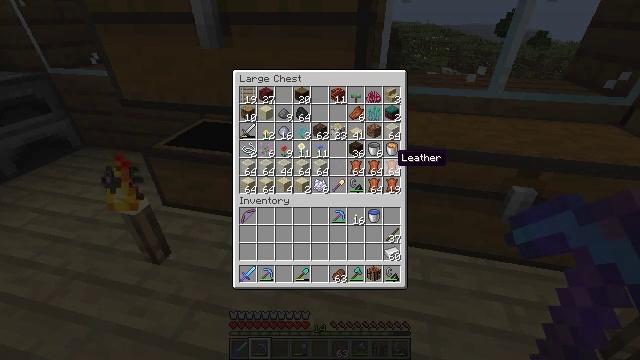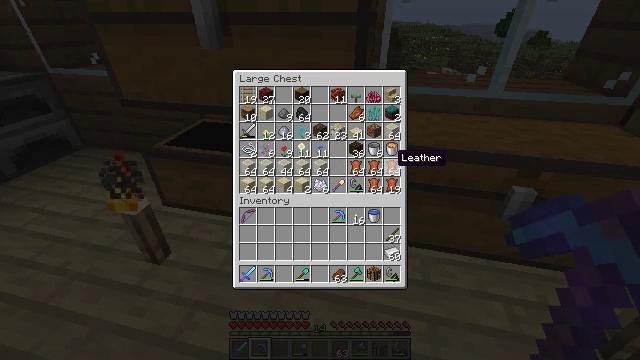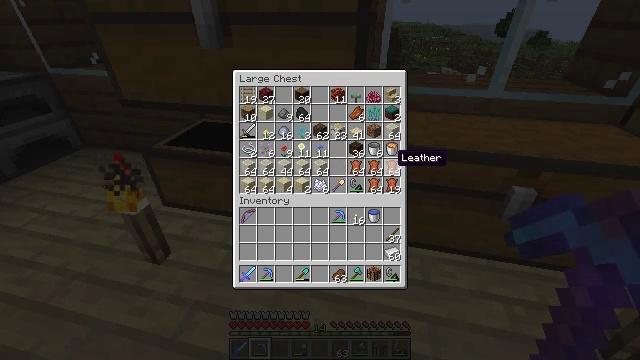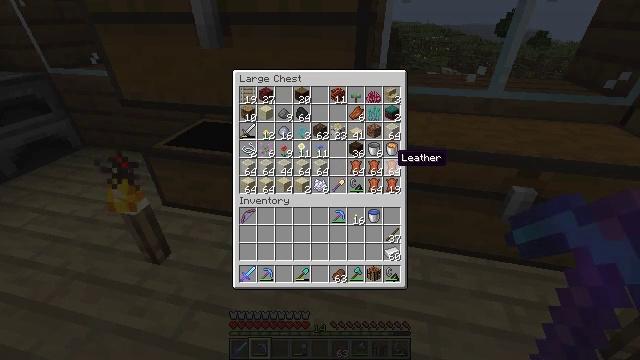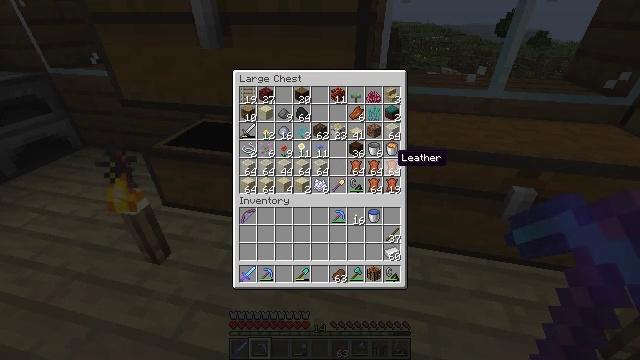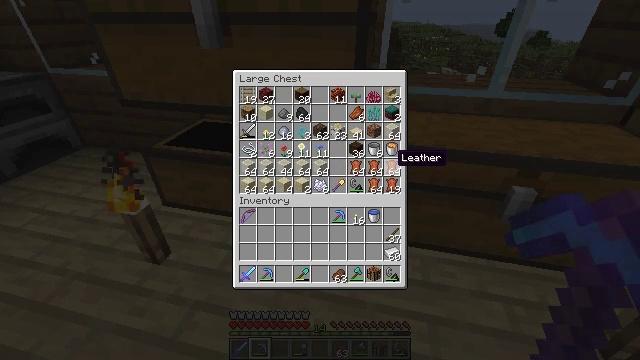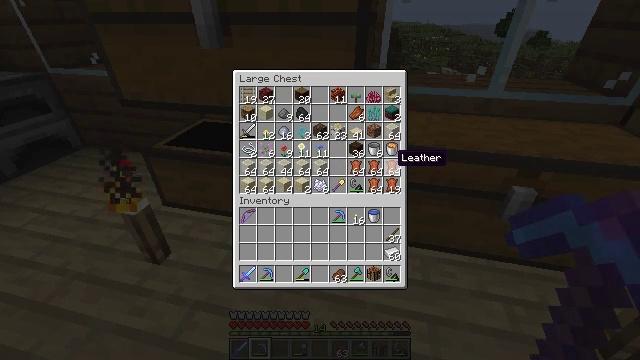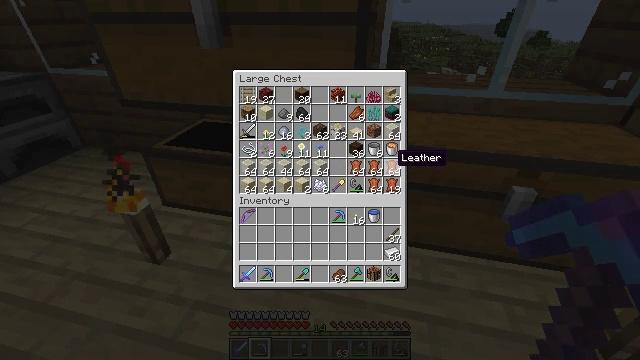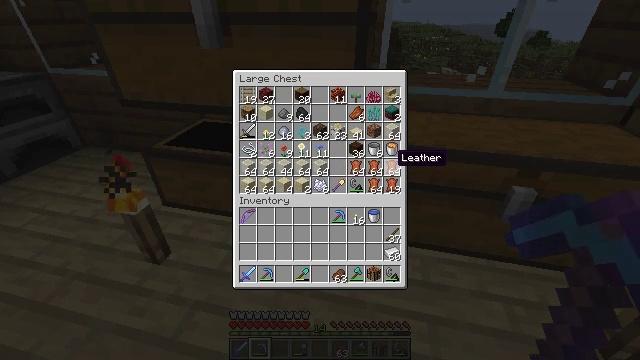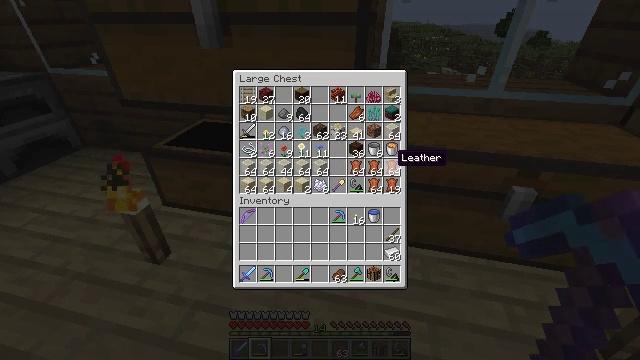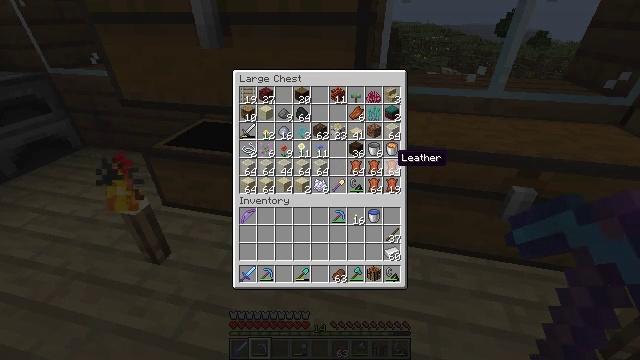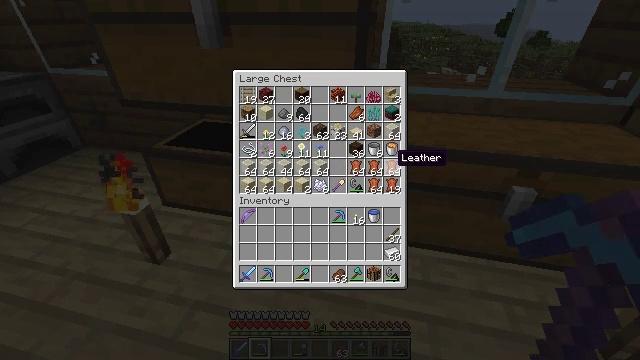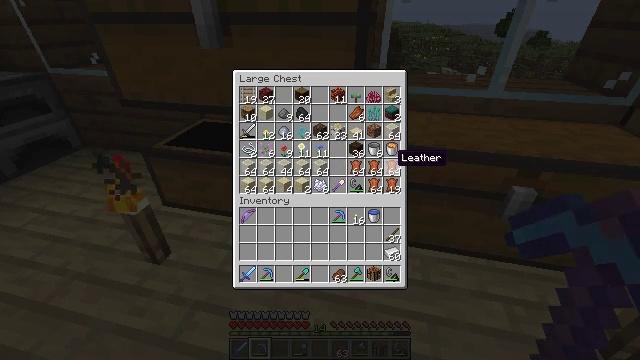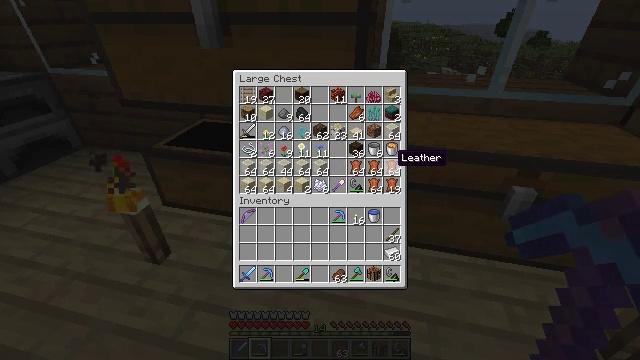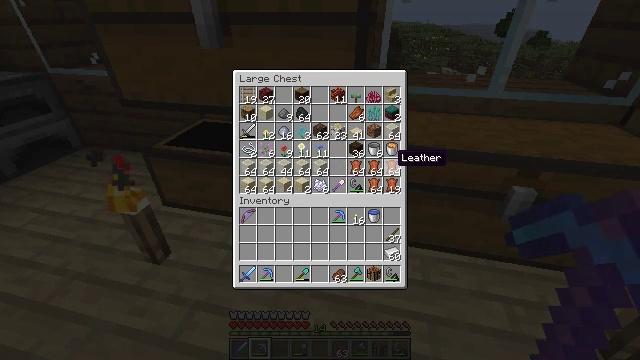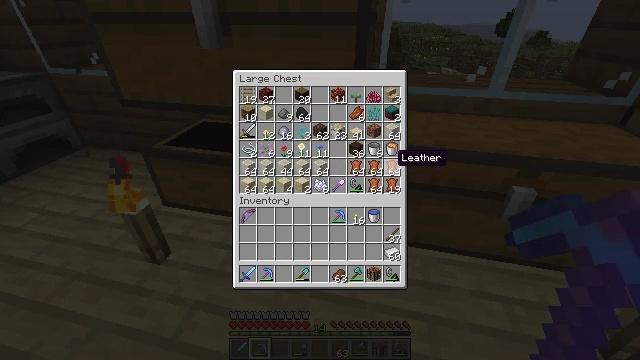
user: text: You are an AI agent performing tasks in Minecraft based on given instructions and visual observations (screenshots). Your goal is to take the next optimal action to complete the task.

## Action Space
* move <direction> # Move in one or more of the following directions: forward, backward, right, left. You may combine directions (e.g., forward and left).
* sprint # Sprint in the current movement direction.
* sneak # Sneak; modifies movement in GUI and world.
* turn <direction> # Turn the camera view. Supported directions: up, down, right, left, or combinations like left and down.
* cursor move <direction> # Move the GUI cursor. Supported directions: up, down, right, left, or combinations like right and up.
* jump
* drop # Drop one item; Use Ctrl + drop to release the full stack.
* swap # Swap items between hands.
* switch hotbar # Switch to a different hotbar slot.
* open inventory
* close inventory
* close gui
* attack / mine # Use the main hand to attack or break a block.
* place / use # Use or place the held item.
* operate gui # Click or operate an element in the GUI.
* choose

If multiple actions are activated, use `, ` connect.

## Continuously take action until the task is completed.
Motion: motion action
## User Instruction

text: Kill mobs.
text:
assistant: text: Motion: no_op
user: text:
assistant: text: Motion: no_op
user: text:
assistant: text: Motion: no_op
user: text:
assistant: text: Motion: no_op
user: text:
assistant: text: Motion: no_op
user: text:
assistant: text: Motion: no_op
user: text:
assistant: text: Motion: no_op
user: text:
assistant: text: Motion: no_op
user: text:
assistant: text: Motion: no_op
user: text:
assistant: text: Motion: no_op
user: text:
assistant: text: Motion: no_op
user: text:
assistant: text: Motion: no_op
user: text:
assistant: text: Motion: no_op
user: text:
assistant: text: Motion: no_op
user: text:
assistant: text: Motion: no_op
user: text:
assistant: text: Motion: no_op
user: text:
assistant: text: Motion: no_op
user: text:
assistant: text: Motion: no_op
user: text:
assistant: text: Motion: no_op
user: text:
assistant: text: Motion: no_op
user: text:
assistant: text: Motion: no_op
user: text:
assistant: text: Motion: no_op
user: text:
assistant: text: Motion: no_op
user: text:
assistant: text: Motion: no_op
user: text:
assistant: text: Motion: no_op
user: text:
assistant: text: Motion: no_op
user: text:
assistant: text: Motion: no_op
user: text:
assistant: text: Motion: no_op
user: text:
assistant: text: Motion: no_op
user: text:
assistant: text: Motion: no_op